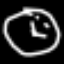
Label: clock